Interaction volume radius: 5 \u00c5
Interaction volume height: 10 \u00c5
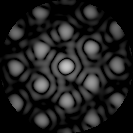
Disorder parameter: 0.2137